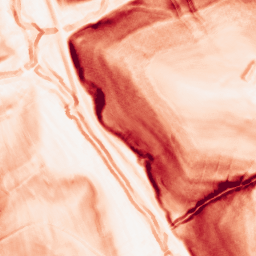
Category: morphological
Decomposition family: morphological_gradient
Decomposition parameters: size: 3
shape: diamond
Upsampling method: cubic_catmull_rom
Upsampling parameters: scale: 4
Upsampling scale: 4